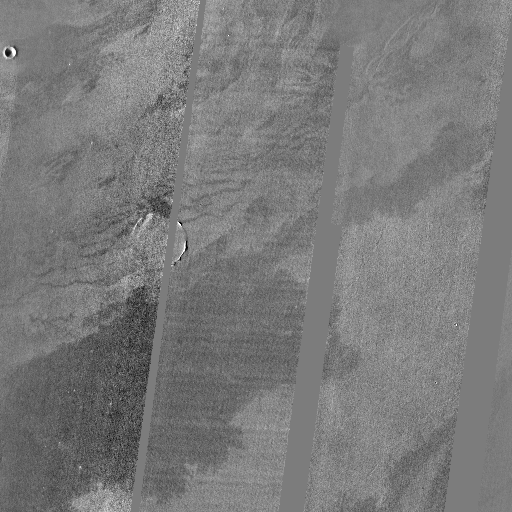
Crater classes present: Background, Other, Buried